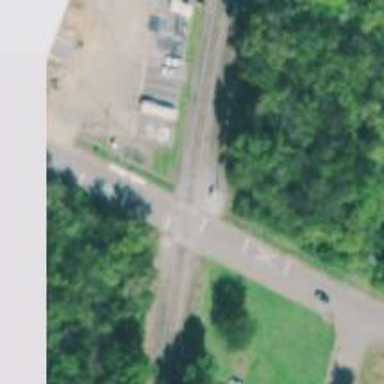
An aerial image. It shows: Level crossing on the railway with lights.